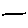
Label: line